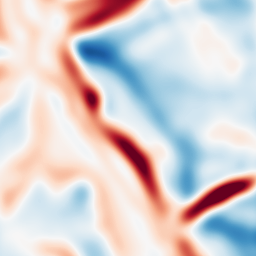
Category: multiscale
Decomposition family: log
Decomposition parameters: sigma: 10
Upsampling method: cubic_catmull_rom
Upsampling parameters: scale: 8
Upsampling scale: 8